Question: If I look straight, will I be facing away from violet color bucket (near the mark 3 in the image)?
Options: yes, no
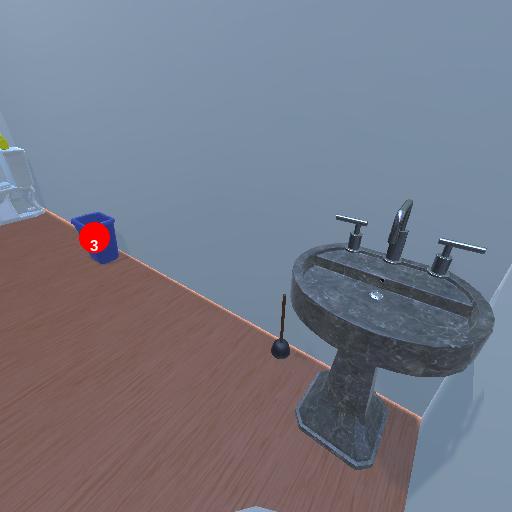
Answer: yes